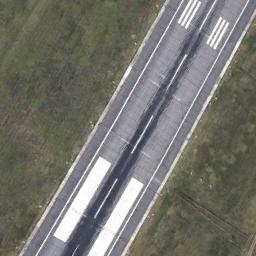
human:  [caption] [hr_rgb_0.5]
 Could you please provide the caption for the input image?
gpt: The runway goes through the lawn and several touchdown zone markings and aiming point markings are on the runway .

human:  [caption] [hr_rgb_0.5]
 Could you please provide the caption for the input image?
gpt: The runway is on the grass .

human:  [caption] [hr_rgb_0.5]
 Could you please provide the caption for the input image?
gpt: The grass is on either side of the runway .

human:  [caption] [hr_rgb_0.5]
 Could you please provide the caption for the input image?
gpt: There is a green lawn next to the runway, With white dashes of varying thickness on the runway .

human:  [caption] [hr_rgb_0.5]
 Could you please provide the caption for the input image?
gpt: There are green meadows beside the runway .